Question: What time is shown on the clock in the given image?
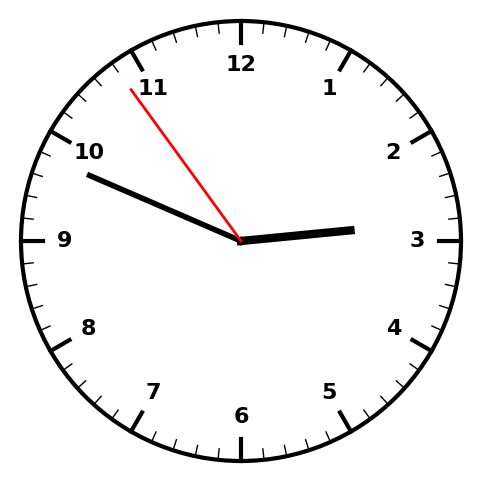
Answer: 02:48:54